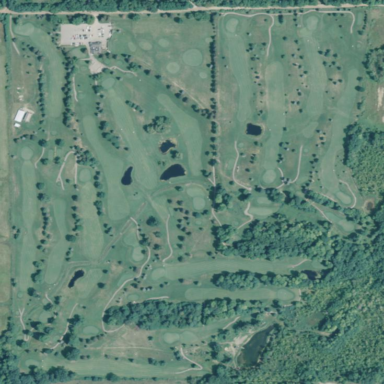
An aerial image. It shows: Golf course.